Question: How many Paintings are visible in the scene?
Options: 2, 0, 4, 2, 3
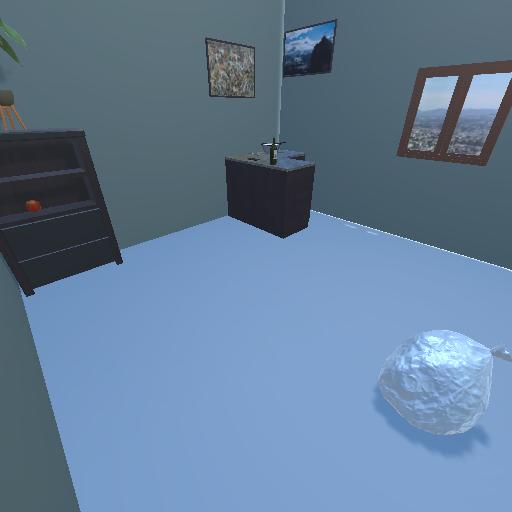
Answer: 2